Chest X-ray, AP view. Patient: 38 years old, sex M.
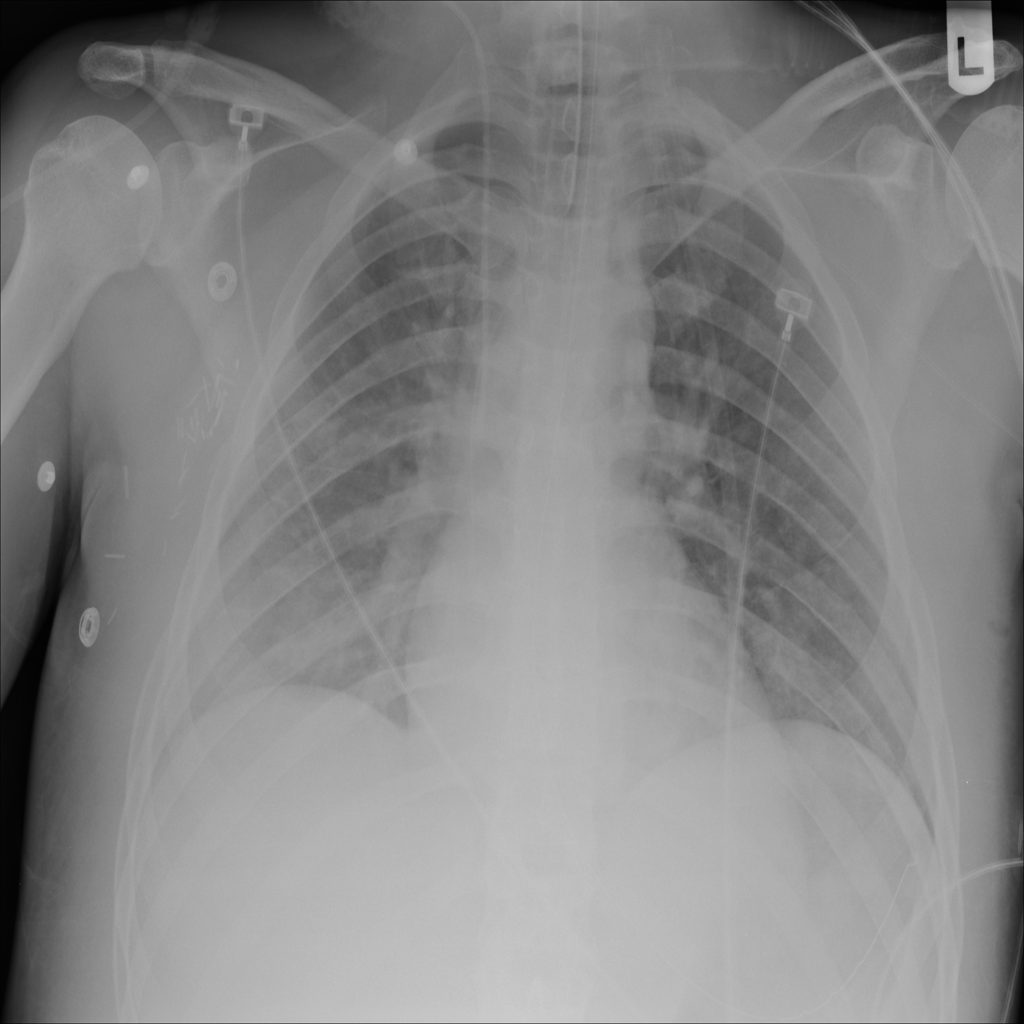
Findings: Consolidation